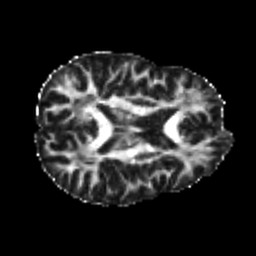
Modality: FA
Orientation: axial
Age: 26
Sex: male
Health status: healthy
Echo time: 0.074 s